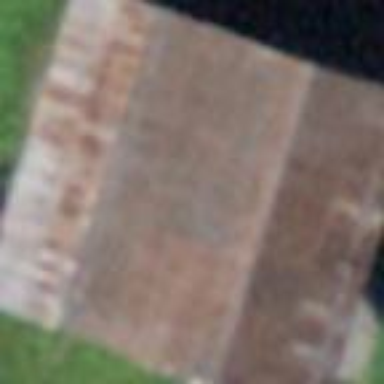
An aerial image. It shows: Rural barn.